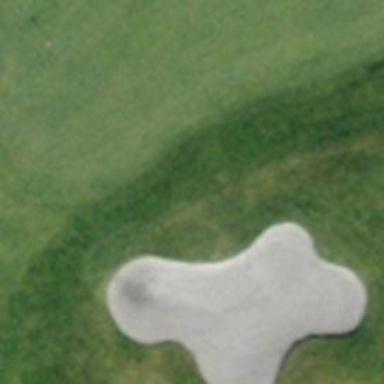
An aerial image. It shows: Sandy area is golf bunker.